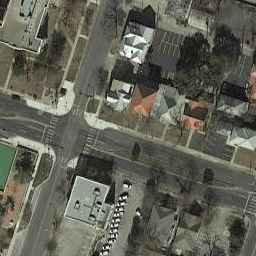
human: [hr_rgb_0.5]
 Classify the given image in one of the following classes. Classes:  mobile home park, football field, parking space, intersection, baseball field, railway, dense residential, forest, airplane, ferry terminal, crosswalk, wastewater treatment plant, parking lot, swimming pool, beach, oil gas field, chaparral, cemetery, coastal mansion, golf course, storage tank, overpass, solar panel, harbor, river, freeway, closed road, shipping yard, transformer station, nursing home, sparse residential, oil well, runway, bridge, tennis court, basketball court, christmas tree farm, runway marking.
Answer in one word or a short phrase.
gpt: intersection